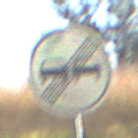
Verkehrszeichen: EndeUeberholverbot
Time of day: MorningAfternoon
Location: Outdoor (Nature)
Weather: PartlyCloudy
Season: NotSpecified
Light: Natural